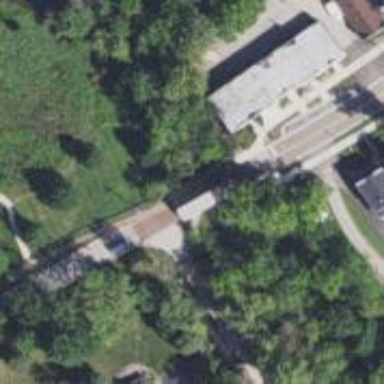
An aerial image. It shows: Covered bridge over tertiary road.